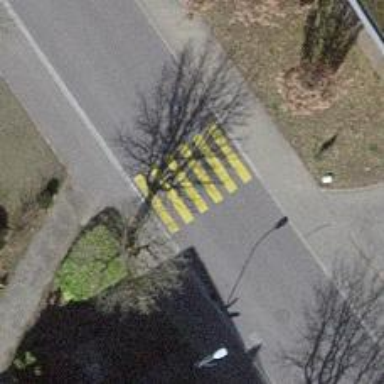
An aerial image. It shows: Unmarked road crossing.